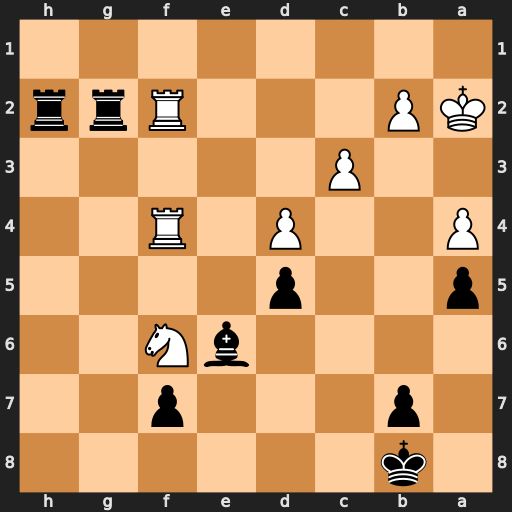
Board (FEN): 1k6/1p3p2/4bN2/p2p4/P2P1R2/2P5/KP3Rrr/8
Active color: b
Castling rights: -
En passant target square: -
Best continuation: Rxf2 Rxf2 Rxf2